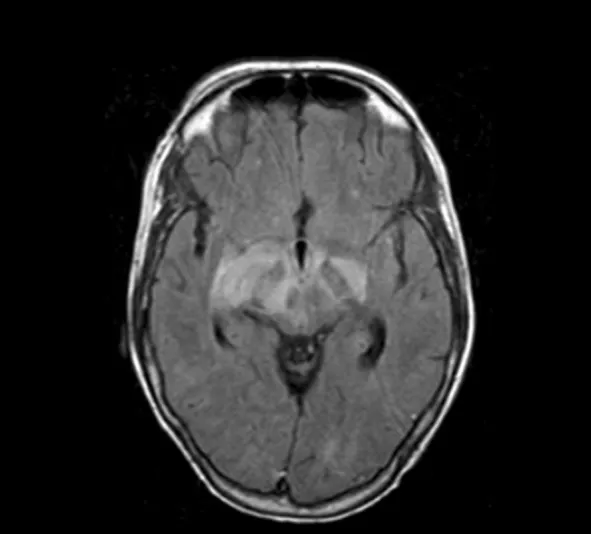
MRI cerebrum (T1), diffuse hyperintensity and swelling, with enhanced ring shaped areas.
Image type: radiology (mri)